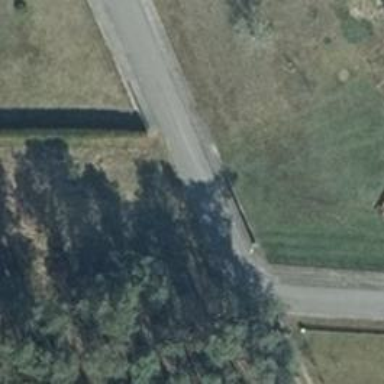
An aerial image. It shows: Residential road with asphalt surface.